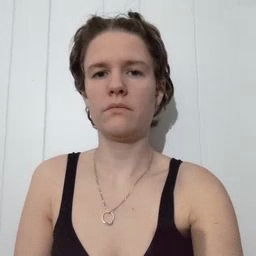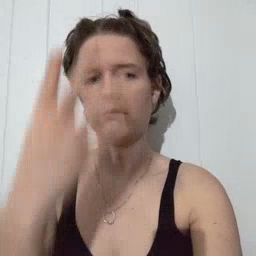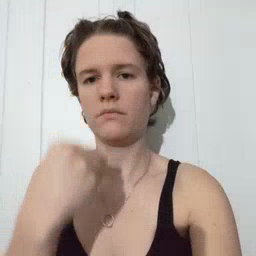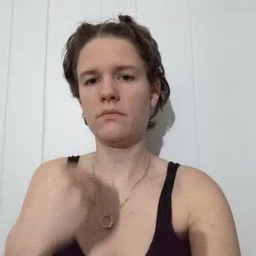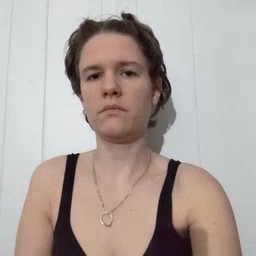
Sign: sleep